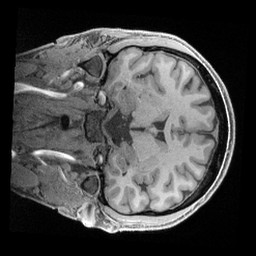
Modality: T1w
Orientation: coronal
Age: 29
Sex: male
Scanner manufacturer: siemens
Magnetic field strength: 3 T
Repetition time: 2.4 s
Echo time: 0.00241 s